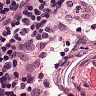
Metastatic tissue present: no